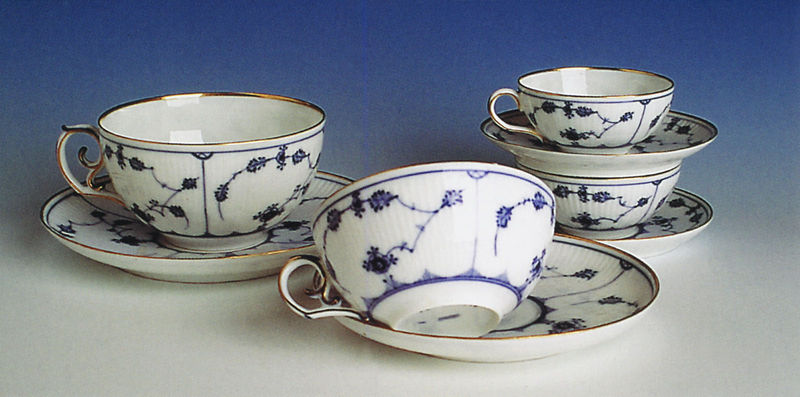
Titel: Vier Tassen mit Untertassen
Standort: Herstellungsort: Kopenhagen, Königliche Porzellanmanufaktur (EU - Dänemark)
Institution: Nürnberg, Germanisches Nationalmuseum
Schlagwörter: blau, äste, blumen, muster, ast, gold, henkel, violett, kaffee, tasse, tee, fein, vier, porzellan, geschirr, service, china, tassen, untertassen, teetasse, goldrand, hutschenreuther, meissen, rosenthal, behälter, riffelung, teetassen, teegeschirr, kaffeetassen, 18., friesenmuster, friesen, mokkatassen, obertasse, kluntjes